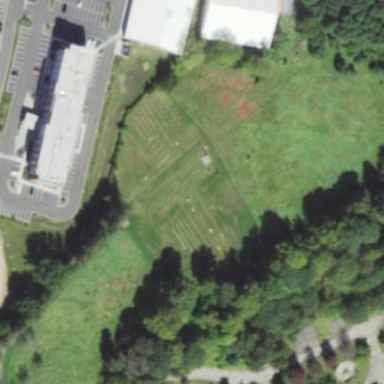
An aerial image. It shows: Grave yard.